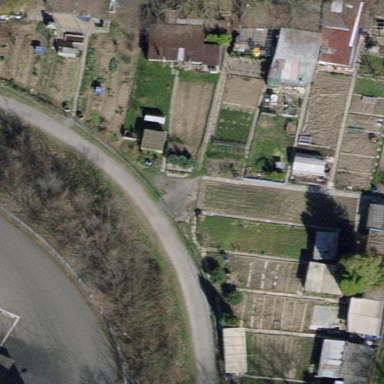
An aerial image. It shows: Area designated for allotments.